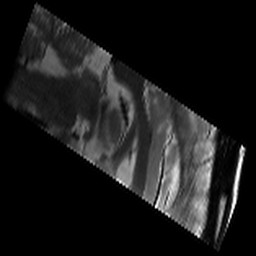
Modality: T2w
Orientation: sagittal
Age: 33
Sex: male
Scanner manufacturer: siemens
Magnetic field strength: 3 T
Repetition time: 8.02 s
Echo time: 0.08 s